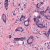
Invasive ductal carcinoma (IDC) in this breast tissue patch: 1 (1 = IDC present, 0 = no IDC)